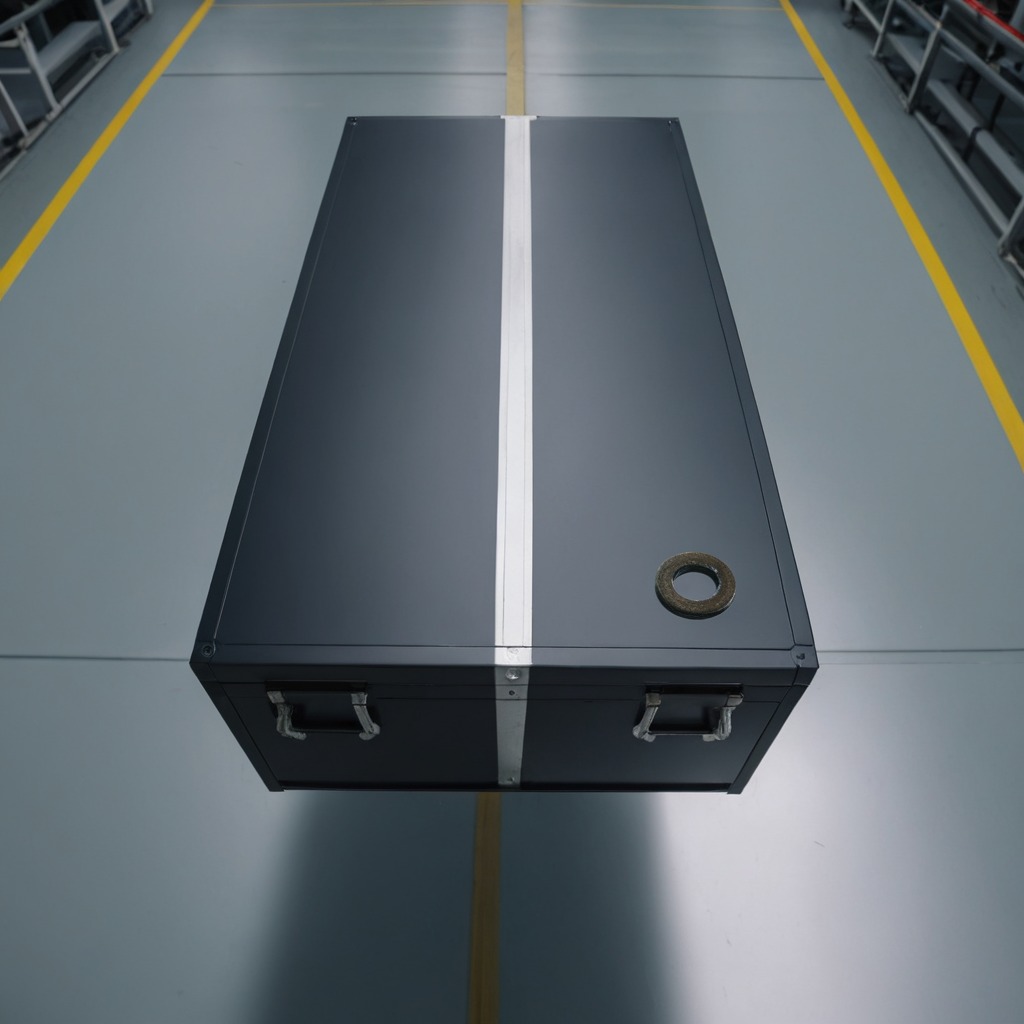
A flat metal washer lying on a toolbox surface in an airplane hangar workshop 8K